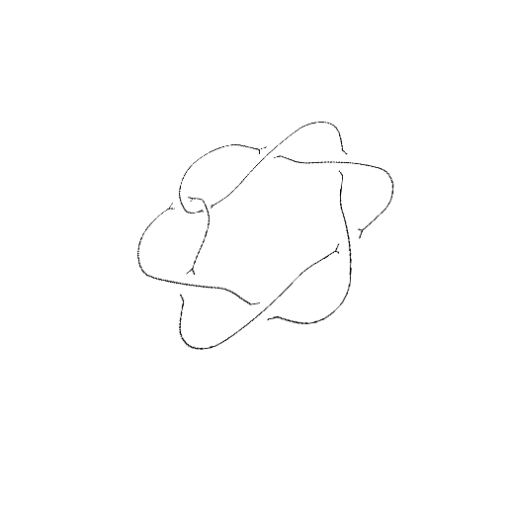
Crossing number: 7